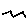
Label: zigzag